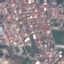
Land use / land cover: Residential